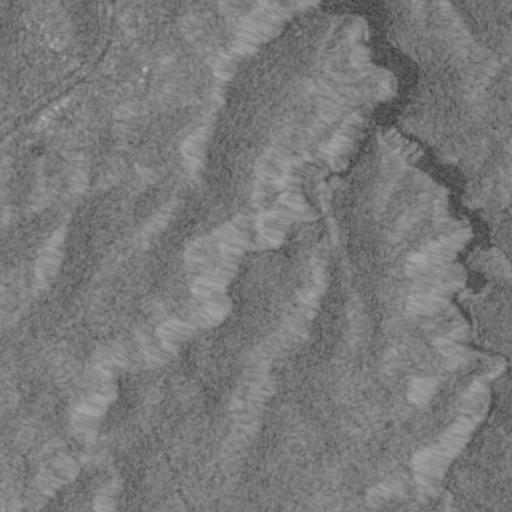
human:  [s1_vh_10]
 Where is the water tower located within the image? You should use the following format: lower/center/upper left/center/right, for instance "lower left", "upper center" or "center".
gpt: The water tower is located in the center right of the image.
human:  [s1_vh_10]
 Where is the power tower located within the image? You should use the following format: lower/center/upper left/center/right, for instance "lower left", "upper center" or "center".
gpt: There is no power tower in the image.

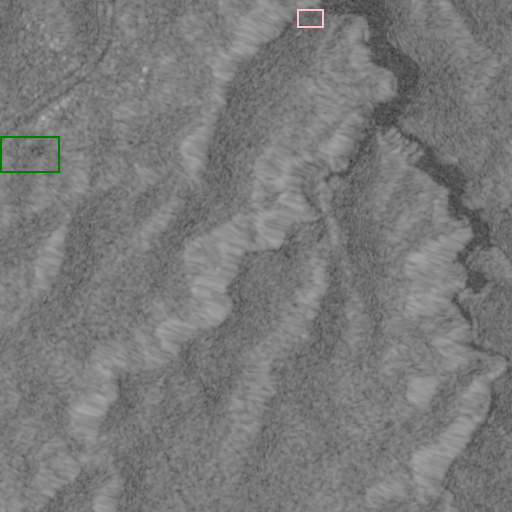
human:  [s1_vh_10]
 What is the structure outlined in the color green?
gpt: The structure outlined in green is a park.
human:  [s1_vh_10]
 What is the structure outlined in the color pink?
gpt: The structure outlined in pink is a parking lot.
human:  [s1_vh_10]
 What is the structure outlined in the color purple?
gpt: There is no purple outline.